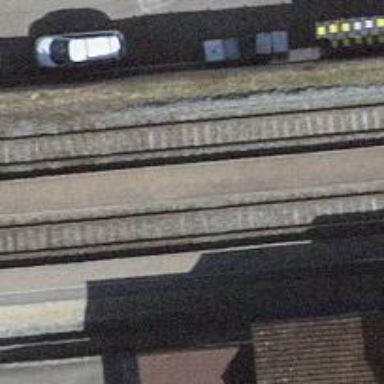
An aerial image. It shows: Crossing for the railway.